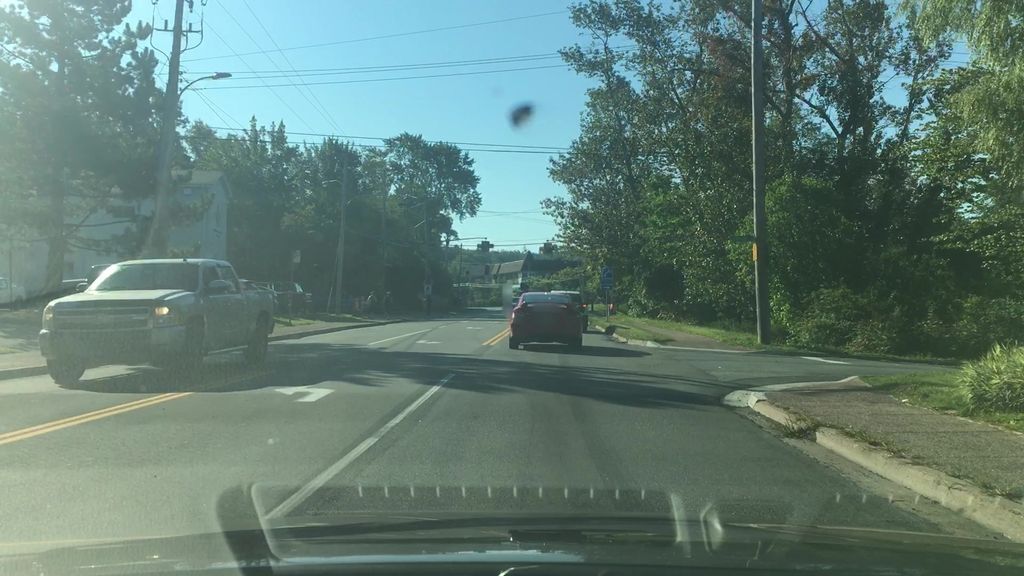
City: halifax